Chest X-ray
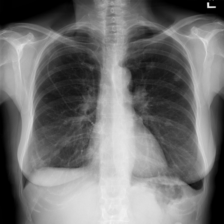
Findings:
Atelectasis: negative
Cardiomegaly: negative
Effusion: negative
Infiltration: negative
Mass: negative
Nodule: negative
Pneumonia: negative
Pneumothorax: negative
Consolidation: negative
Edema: negative
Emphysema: negative
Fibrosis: negative
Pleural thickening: negative
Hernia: negative